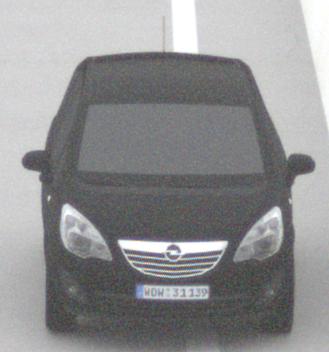
Make: Opel
Model: Meriva 1.4
Detailed model: Meriva (B)
Model produced from: 2010/05
Model produced until: 2013/11
Doors: 5
Color: black
Road condition: dry road
Daytime: midday
Contrast: low contrast